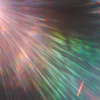
Label: sunburn